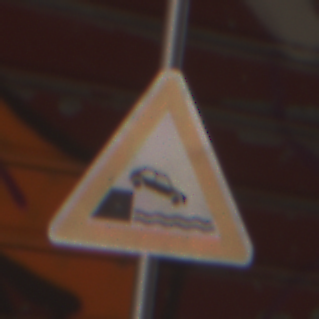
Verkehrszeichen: Ufer
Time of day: MorningAfternoon
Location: Outdoor (Urban)
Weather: Clear
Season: NotSpecified
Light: Natural